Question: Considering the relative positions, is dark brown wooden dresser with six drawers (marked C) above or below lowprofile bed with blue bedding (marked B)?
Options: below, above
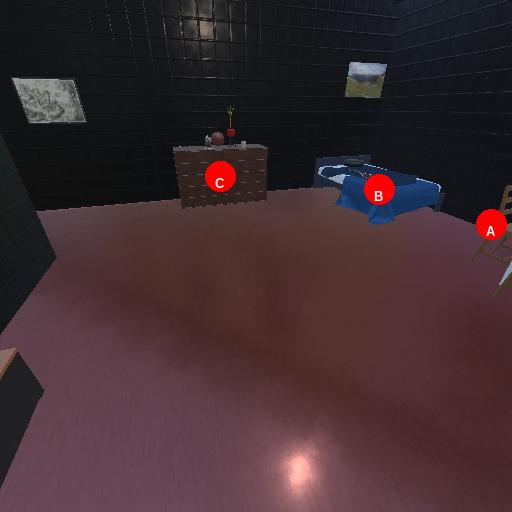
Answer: below